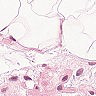
Metastatic tissue present: no